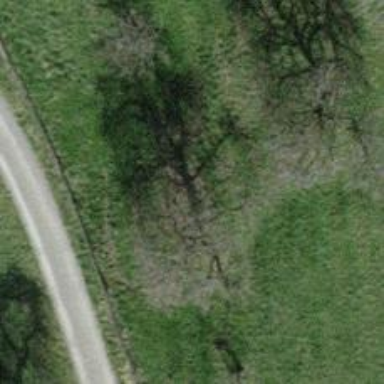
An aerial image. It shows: Single tag "natural: tree."